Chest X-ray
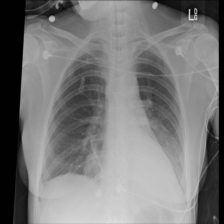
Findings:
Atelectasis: positive
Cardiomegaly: negative
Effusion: negative
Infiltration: negative
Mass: negative
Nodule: negative
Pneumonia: positive
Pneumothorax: negative
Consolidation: positive
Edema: negative
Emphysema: negative
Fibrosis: negative
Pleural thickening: negative
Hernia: negative